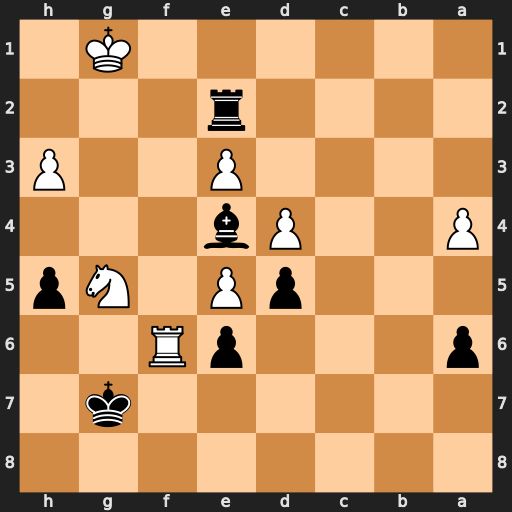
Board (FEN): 8/6k1/p3pR2/3pP1Np/P2Pb3/4P2P/4r3/6K1
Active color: b
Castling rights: -
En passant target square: -
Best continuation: Rg2+ Kf1 Rxg5